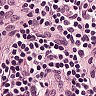
Metastatic tissue present: no